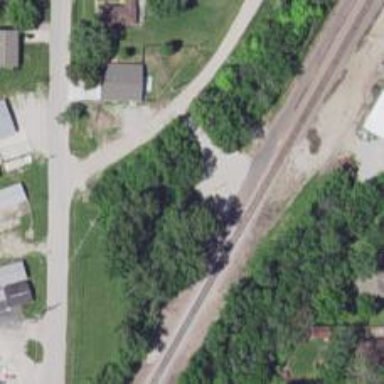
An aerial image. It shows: Railway spur junction.